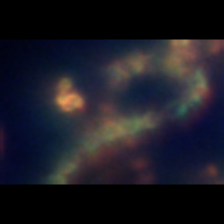
Taxon: Diatom_aggregate
Group: Diatoms